Question: I published my app a few days ago. On the first day, everything was normal, but since then, the app could not be searched on the Play Store app. It IS still searchable through <URL>. What could be the culprit and how can I fix it?
What I have tried:
- Deleting Play Store app's cache
- Tried on multiple devices with different Android versions
More info:
- The STATUS in the Developer Console says "Published"
- Direct link works
Could not be found on Play Store app

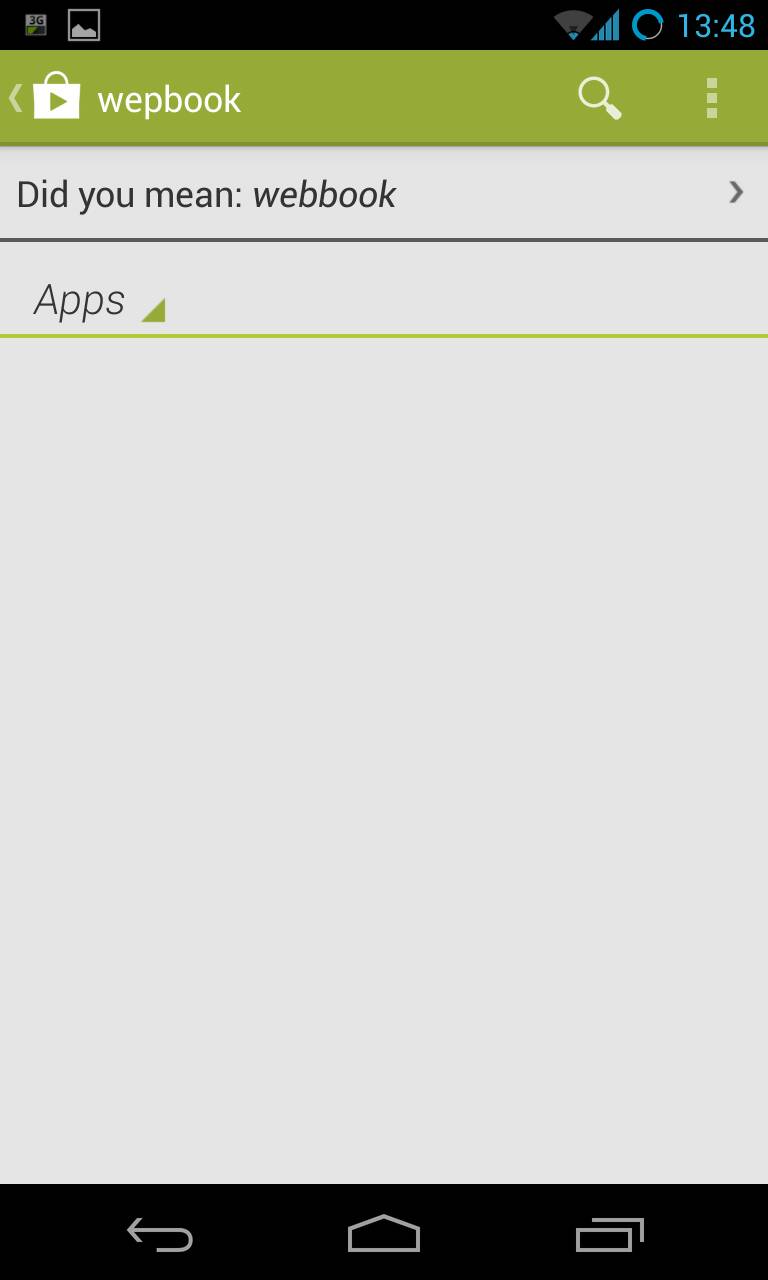
Answer: Turns out that there's a problem with Google's search indexing. I renamed the app to something else, waited a couple of hours until the new name gets indexed, and changed back to the original name. Works like charm.